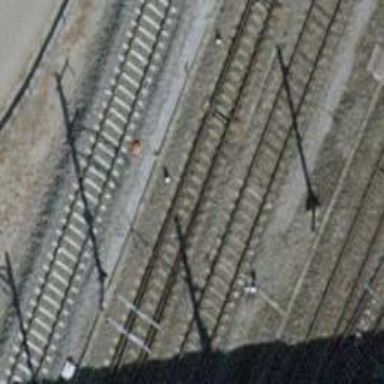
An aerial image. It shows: Railway switch.